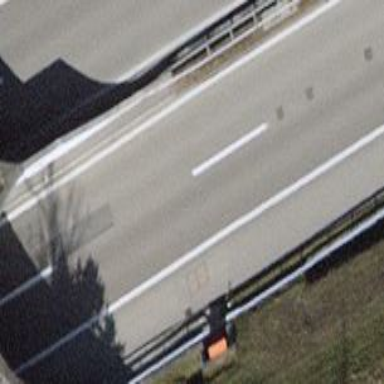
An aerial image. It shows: Motorway that passes through tunnel.